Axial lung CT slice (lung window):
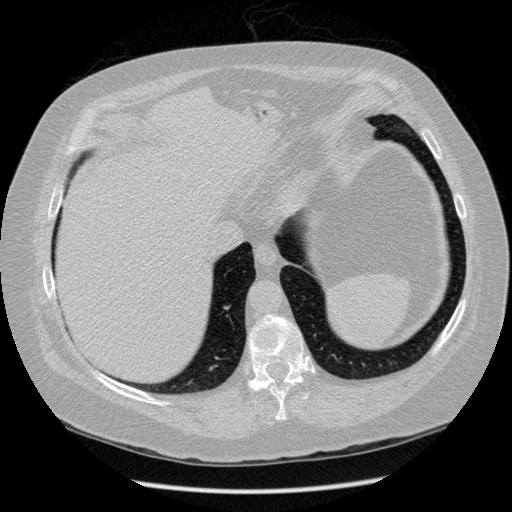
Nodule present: no